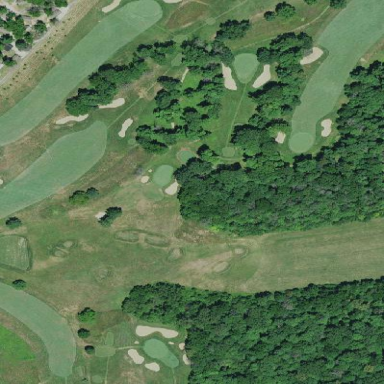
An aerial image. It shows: Golf course surrounded by greenery.